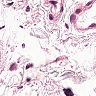
Metastatic tissue present: no